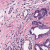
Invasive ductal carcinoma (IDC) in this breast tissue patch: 1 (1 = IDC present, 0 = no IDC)